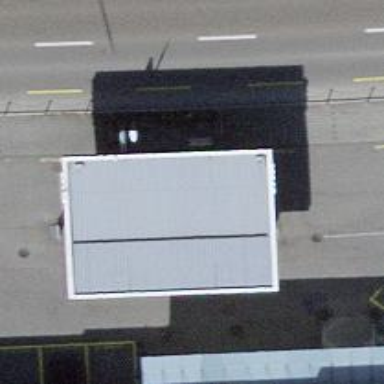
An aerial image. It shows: Fuel station.